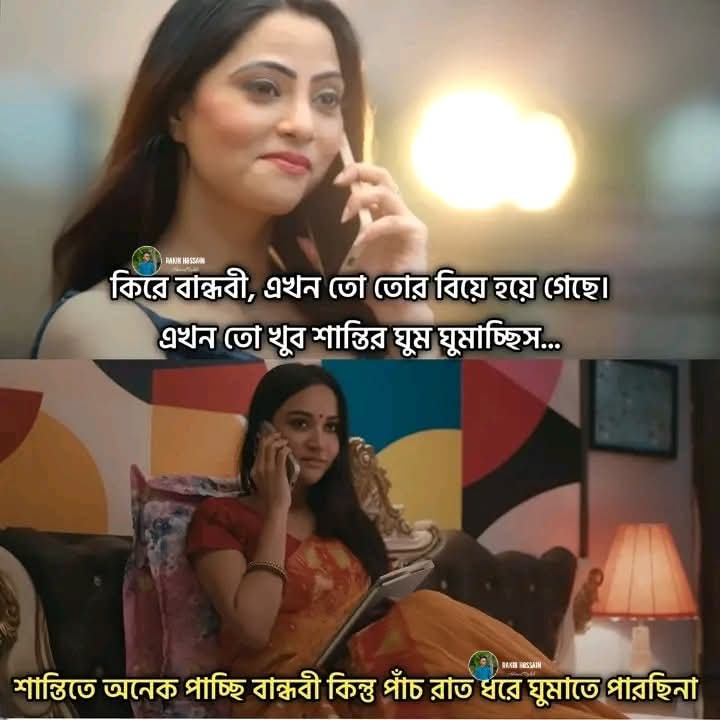
Text: কিরে বান্ধবী, এখন তো তোর বিয়ে হয়ে গেছে।
এখন তো খুব শান্তির ঘুম ঘুমাচ্ছিস...
শান্তিতে অনেক পাচ্ছি বান্ধবী কিন্তু পাঁচ রাত ধরে ঘুমাতে পারছিনা
Label: Non Hate